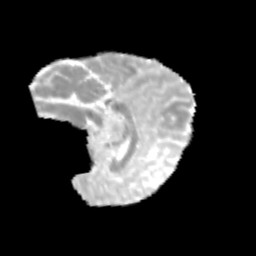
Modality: MD
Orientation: sagittal
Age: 10
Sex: male
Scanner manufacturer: siemens
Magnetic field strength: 3 T
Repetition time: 3.8 s
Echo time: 0.07 s